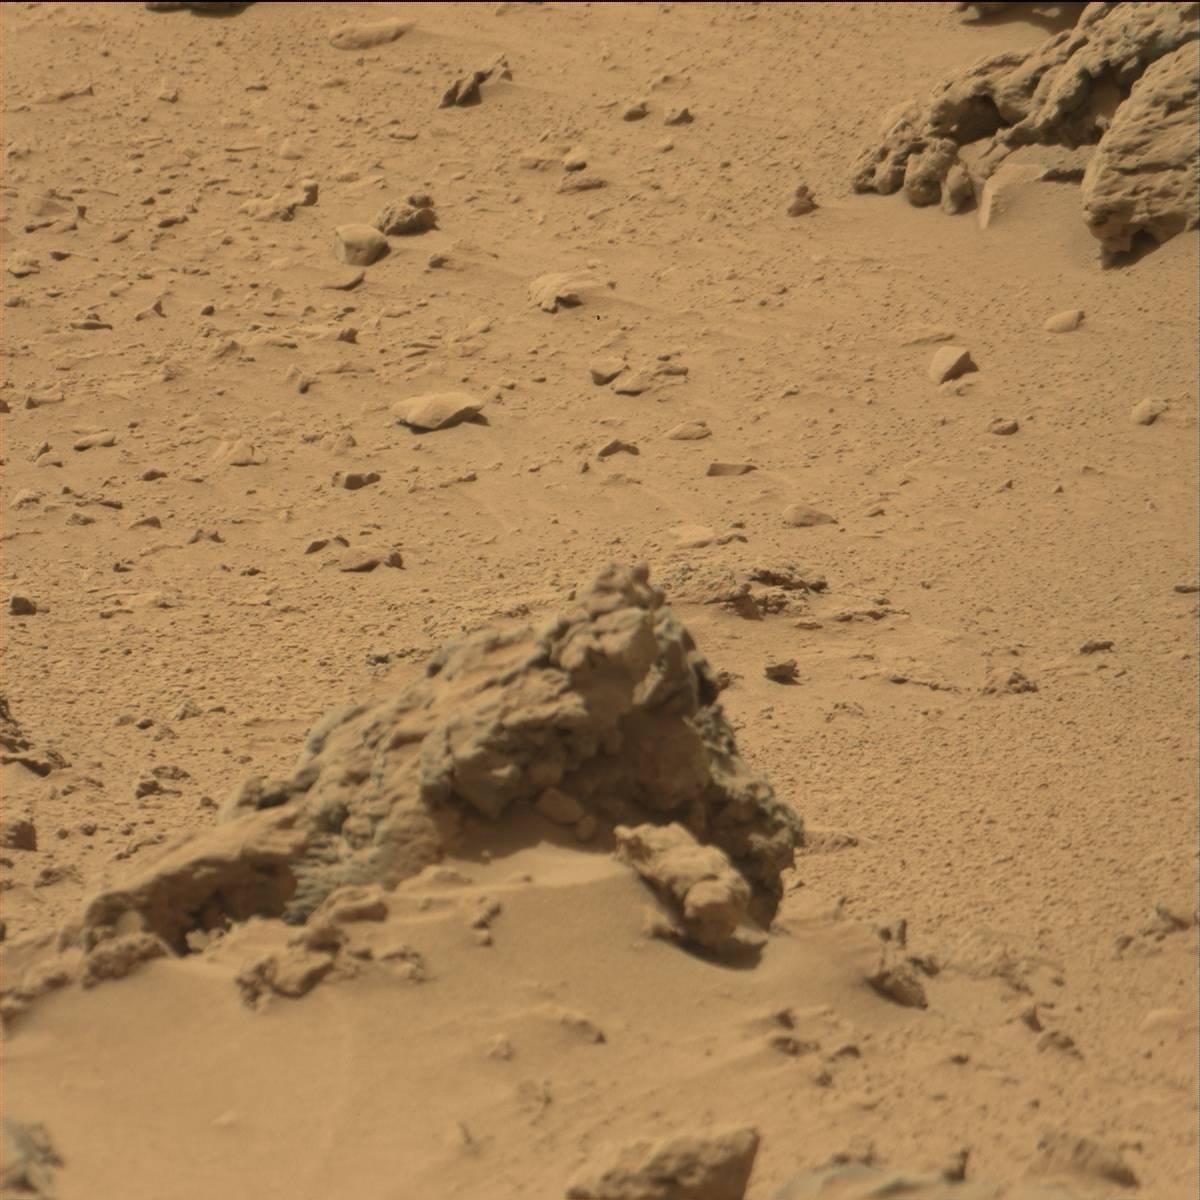
Terrain classes present: Bedrock, Sand / Soil